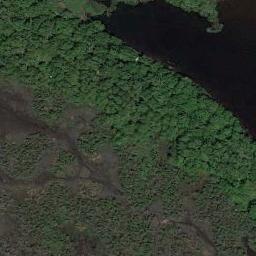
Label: wetland